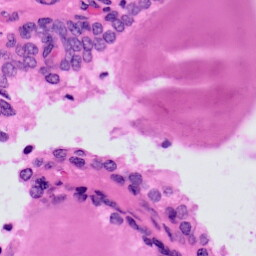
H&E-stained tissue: Prostate